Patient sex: M
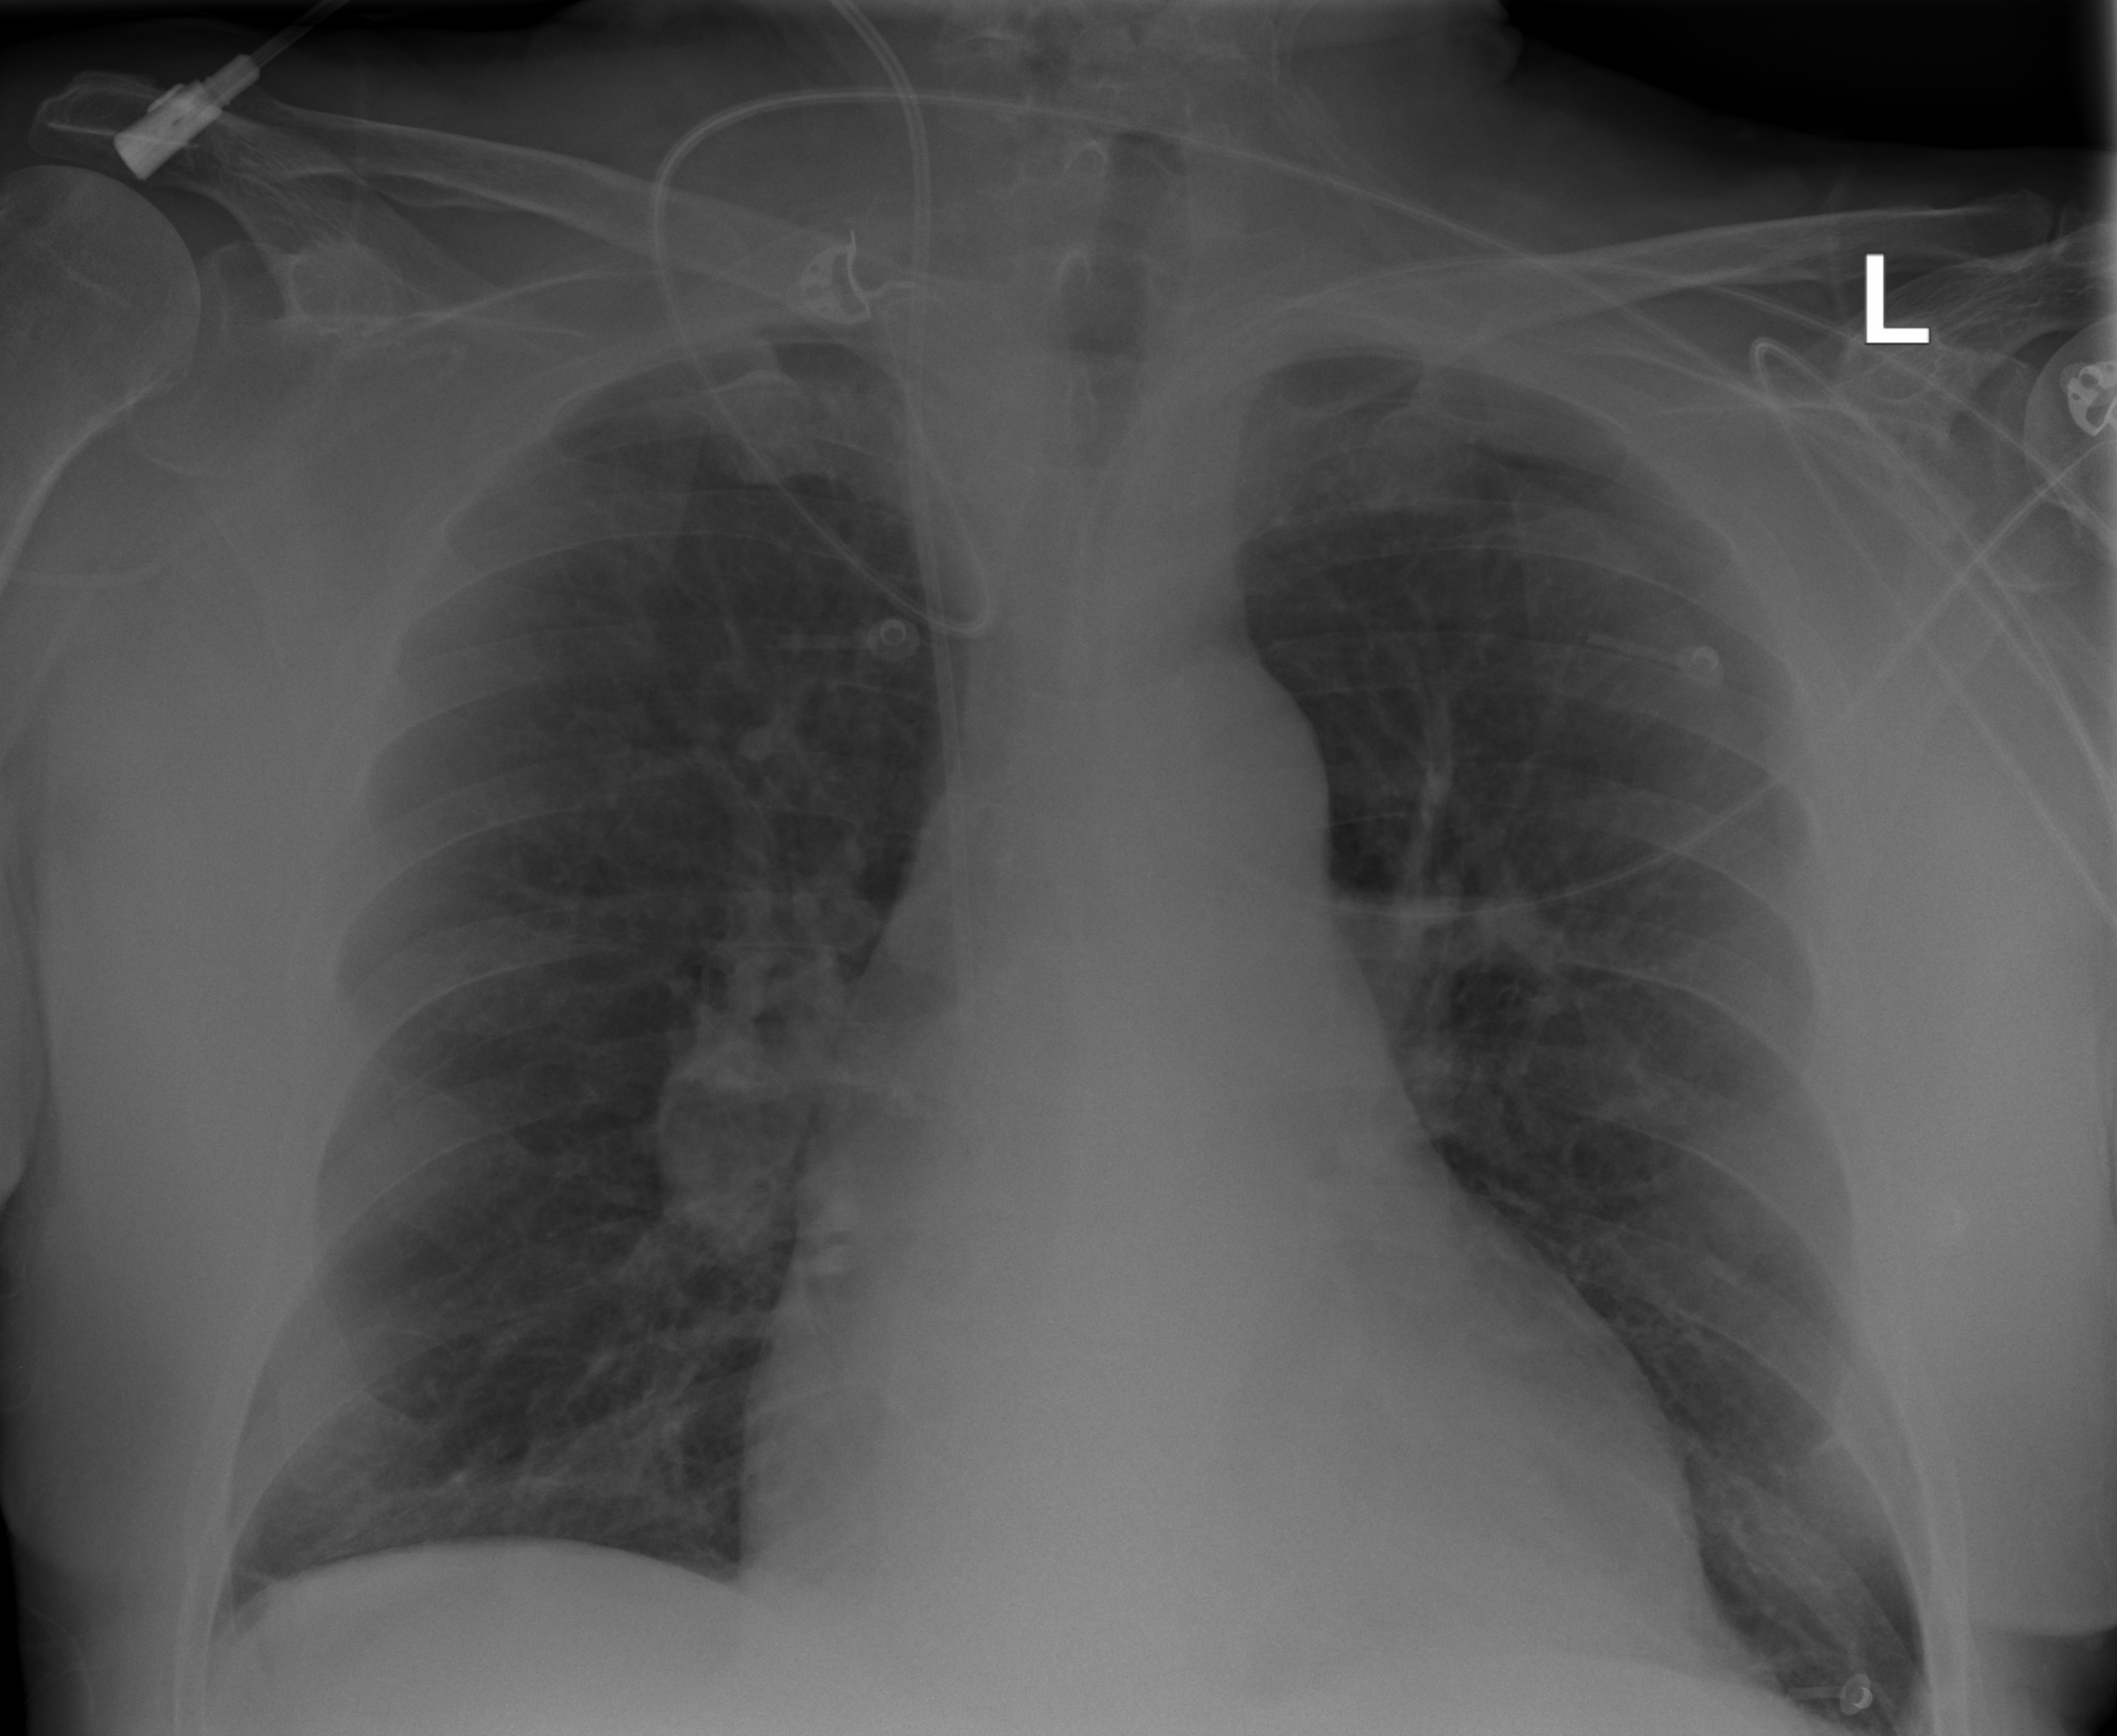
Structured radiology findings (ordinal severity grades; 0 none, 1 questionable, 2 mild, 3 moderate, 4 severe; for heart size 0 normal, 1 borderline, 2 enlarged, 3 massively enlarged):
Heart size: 2
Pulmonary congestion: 1
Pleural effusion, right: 0
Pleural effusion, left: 0
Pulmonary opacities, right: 0
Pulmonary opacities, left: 0
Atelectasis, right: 2
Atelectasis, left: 2